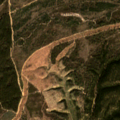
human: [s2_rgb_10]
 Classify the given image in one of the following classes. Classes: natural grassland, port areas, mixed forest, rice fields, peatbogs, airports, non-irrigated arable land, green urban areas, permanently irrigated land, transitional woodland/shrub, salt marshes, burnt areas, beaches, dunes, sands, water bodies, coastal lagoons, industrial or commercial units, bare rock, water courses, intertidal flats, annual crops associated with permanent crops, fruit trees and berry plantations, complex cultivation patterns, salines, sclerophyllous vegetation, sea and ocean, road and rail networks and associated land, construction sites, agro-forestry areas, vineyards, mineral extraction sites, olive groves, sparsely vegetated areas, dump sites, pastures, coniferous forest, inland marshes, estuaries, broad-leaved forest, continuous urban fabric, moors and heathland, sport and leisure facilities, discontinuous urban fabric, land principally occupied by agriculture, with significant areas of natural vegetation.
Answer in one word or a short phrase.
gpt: broad-leaved forest, transitional woodland/shrub